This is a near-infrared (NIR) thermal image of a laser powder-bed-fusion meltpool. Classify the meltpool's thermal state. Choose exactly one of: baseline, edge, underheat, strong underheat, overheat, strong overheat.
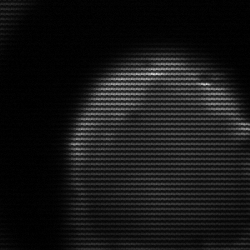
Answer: edge